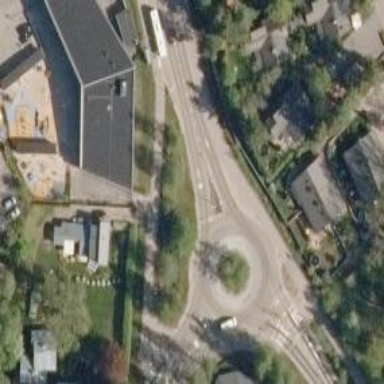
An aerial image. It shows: Secondary road with asphalt surface leading to roundabout.